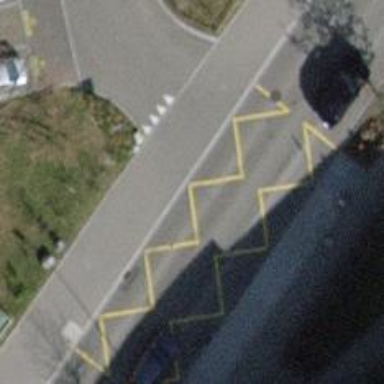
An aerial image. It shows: Bus stop equipped with public transport stop position.